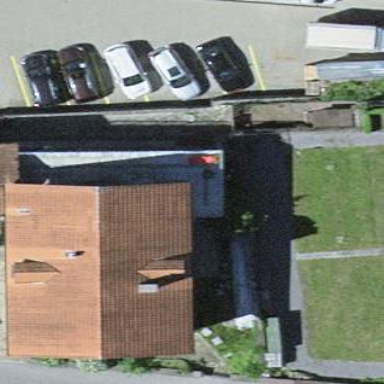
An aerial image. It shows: Historic building.